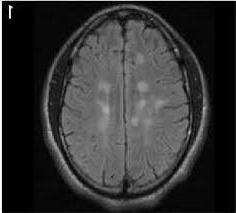
Label: notumor